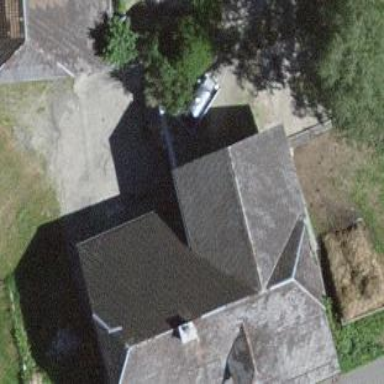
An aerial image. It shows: Farm building.